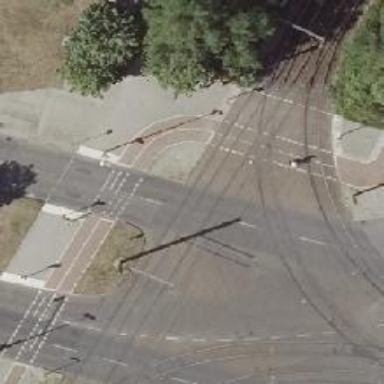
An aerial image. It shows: Tram level crossing on the railway.